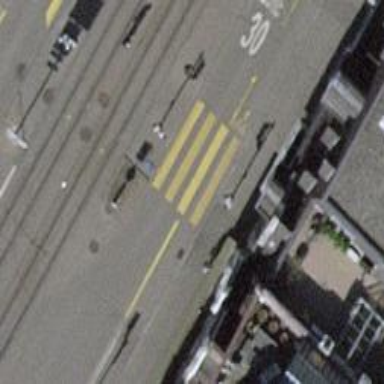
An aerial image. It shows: Zebra crossing controlled by traffic signals.